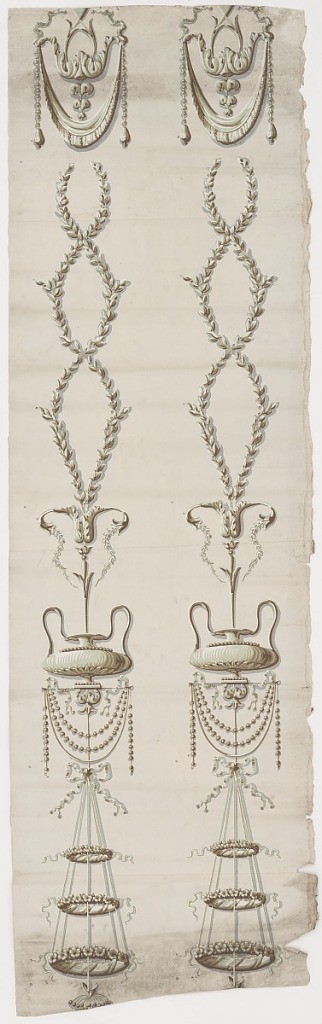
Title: Ribbon-tied urns
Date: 1800–1850
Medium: Block-printed on handmade paper
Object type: Sidewall
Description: Arabesque with ribbon-tied urns and foliate streamers. Printed in grisaille on gray ground.